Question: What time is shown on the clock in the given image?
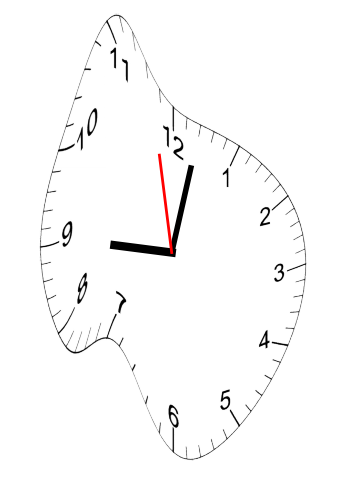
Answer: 09:01:58